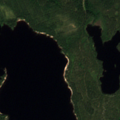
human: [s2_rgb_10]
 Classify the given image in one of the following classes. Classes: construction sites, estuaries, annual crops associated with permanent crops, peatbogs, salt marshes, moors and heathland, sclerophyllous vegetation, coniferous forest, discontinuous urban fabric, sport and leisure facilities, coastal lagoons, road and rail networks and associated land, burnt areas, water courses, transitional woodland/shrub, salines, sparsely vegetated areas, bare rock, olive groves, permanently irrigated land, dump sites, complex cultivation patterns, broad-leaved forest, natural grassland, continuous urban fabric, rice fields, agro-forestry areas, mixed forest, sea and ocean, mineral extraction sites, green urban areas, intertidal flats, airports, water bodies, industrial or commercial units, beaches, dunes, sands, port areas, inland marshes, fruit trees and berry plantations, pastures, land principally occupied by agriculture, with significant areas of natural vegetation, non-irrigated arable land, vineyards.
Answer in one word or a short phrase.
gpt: coniferous forest, water bodies